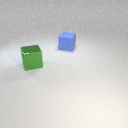
large blue rubber cube to the right of large green metal cube